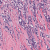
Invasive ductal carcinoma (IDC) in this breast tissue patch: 1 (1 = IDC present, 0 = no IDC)